Question: I am working with LINQ and MS SQL using c#. I am facing a problem in fetching records. I have 2 tables as,
Sales
Transactions
Sales primary key is being referred by Transactions table.Data is like,

What I am trying to do is to fetch all the records with amount != 0. In this example, the result should include only Sales2 and Sales3, but not Sales1. Since Sales1 is closed.
I have written a query like,
'''
List<Sales> lstSales = (from ccs in context.Sales
join transactions in context.Transactions
on ccs.SALESID equals transactions.SALESID
where transactions .AMOUNT !=0
select ccs).ToList();
'''
It returns me all the 3 Sales records, because for 1 row against Sales1, amount !=0.
Please guide me to achieve the desired results.
Thanks in advance,
Vijay
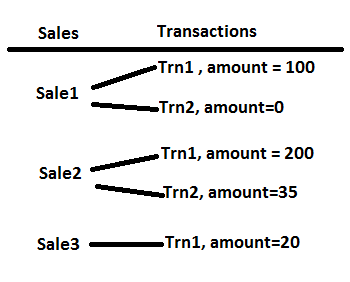
Answer: Though your query filter out the closed transactions, still you have > 0 transactions in the result so you still get the Sales1 Id.
Try this instead (it should work, though I haven't tested this);
'''
IEnumerable<int> closedIds = context.Transactions.Where(t => t.Amount == 0).Select(t=> s.SalesId);
List<Sales> sales = context.Sales.Where(s => !closedIds.Contains(s.SalesId));
'''
Another approach is (assuming you have an association between Sales and Transaction in the context);
'''
List<Sales> sales = context.Sales.Where(s => !s.Transactions.Any(t=> t.Amount == 0));
'''